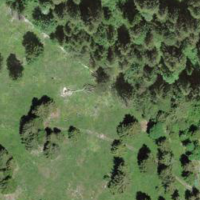
EUNIS habitat code: 44
Species observed at this site:
Euphorbia cyparissias